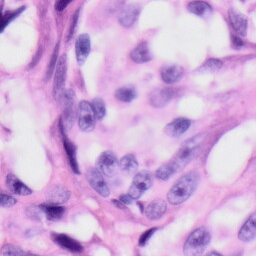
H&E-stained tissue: Skin